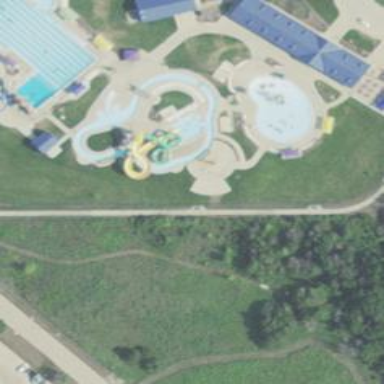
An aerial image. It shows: Water slide attraction.